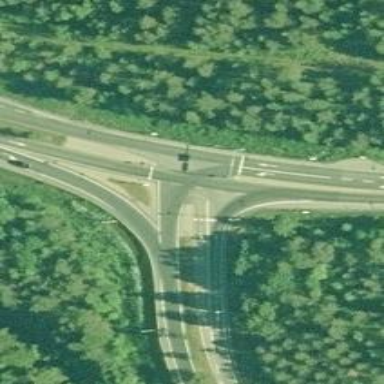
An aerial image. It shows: Motorway link.